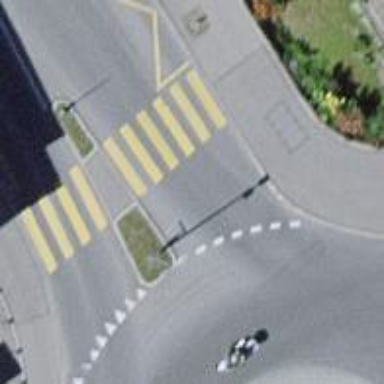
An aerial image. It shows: Uncontrolled zebra crossing with pedestrian island.